Question: This is my first try using bootstrap. I am just trying to get a basic menu bar working. From what I see everything works fine, but just doesnt look ok. I tried to switch out the css with a new download, but still doesnt seem to fix anything.
This is the HTML
'''
<!DOCTYPE html>
<html lang="en">
<head>
<meta charset="utf-8">
<meta http-equiv="X-UA-Compatible" content="IE=edge">
<meta name="viewport" content="width=device-width, initial-scale=1">
<title>Test</title>
<!-- Bootstrap -->
<link href="css/bootstrap.min.css" rel="stylesheet">
<link href="css/bootstrap-theme.min.css" rel="stylesheet">
<!-- HTML5 Shim and Respond.js IE8 support of HTML5 elements and media queries -->
<!-- WARNING: Respond.js doesn't work if you view the page via file:// -->
<!--[if lt IE 9]>
<script src="https://oss.maxcdn.com/html5shiv/3.7.2/html5shiv.min.js"></script>
<script src="https://oss.maxcdn.com/respond/1.4.2/respond.min.js"></script>
<![endif]-->
</head>
<body>
<div class="container">
<div class="row">
<nav class="navbar">
<div class="navbar-inner">
<a href="#" class="brand">test</a>
<ul class="nav">
<li><a href="#">Item1</a></li>
<li class="divider-vertical"></li>
<li><a href="#">Item1</a></li>
<li class="divider-vertical"></li>
<li><a href="#">Item1</a></li>
<li class="divider-vertical"></li>
<li class="dropdown">
<a href="#" class="dropdown-toggle" data-toggle="dropdown">Connect<b class="caret"></b></a>
<ul class="dropdown-menu">
<li><a href="#">Item1</a></li>
<li><a href="#">Item1</a></li>
<li><a href="#">Item1</a></li>
</ul>
</li>
</ul>
</div>
</nav>
</div>
</div>
<!-- jQuery (necessary for Bootstrap's JavaScript plugins) -->
<script src="http://ajax.googleapis.com/ajax/libs/jquery/1.10.1/jquery.min.js"></script>
<!-- Include all compiled plugins (below), or include individual files as needed -->
<script src="js/bootstrap.min.js"></script>
</body>
</html>
'''
Nothing complex. Got the basic structure from Bootstrap website. Just added the new menu.
It looks like this

I have checked the CSS files to be in the right place and also the bootstrap js file.
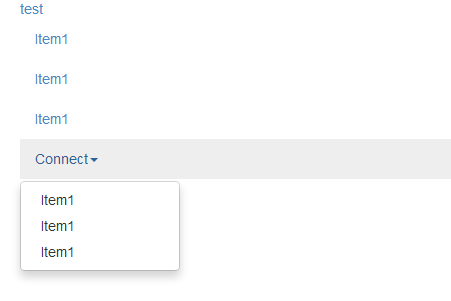
Answer: Add the class 'navbar-brand' to the first 'a' tag
'''
<a href="#" class="brand navbar-brand">test</a>
'''
And add the class 'navbar-nav' to the first 'ul' tag:
'''
<ul class="nav navbar-nav ">
'''
With these changes the example looks better.
I can't post images yet, but in the next link you can see how the example look after this changes:
<URL>